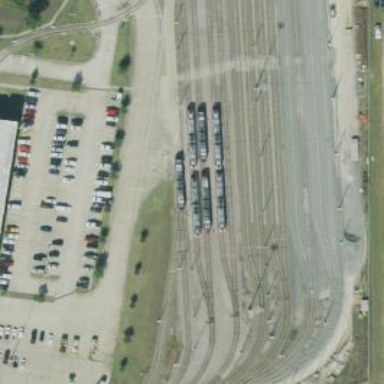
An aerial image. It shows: Light rail yard with electrified contact lines.